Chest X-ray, PA view. Patient: 66 years old, sex M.
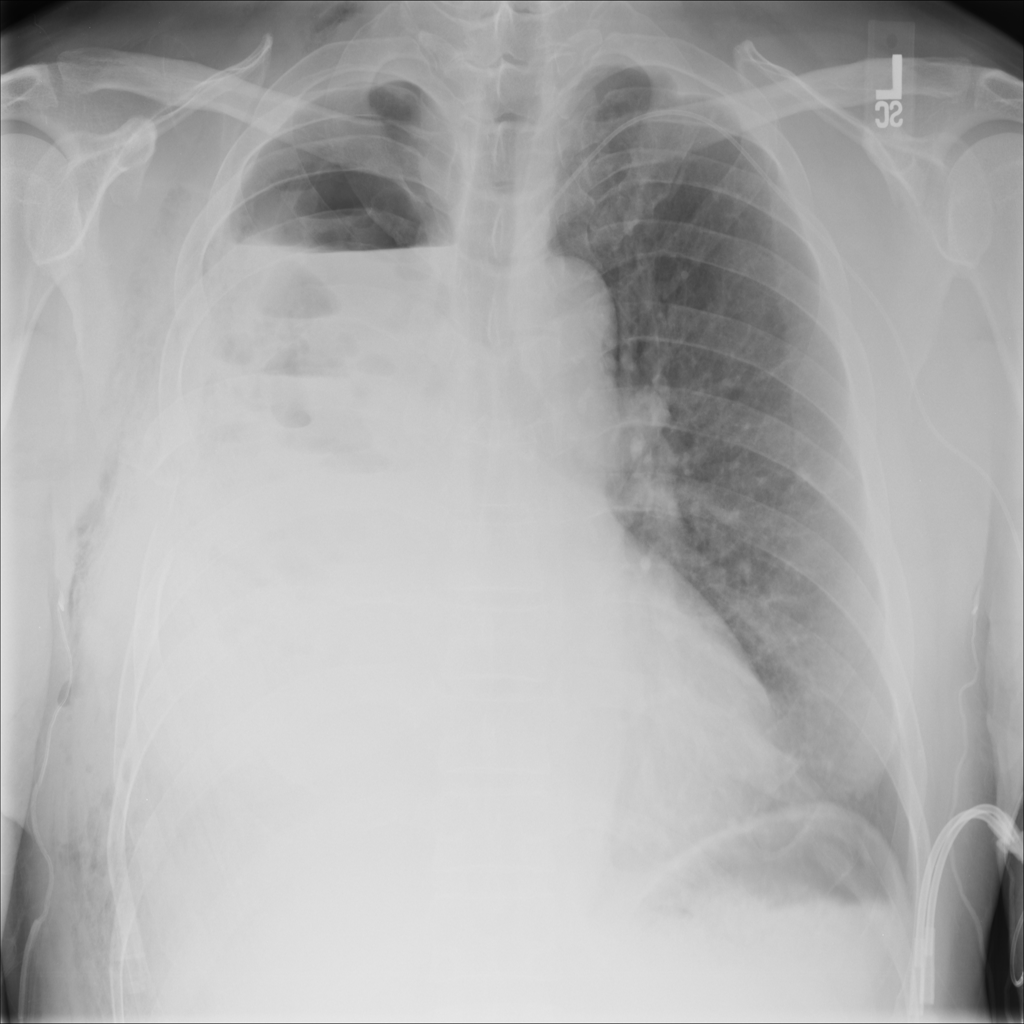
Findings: Emphysema